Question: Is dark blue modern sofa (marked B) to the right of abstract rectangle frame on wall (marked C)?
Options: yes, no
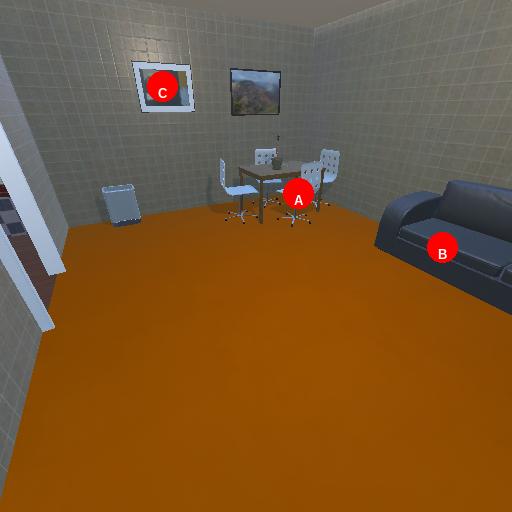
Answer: yes